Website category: sports
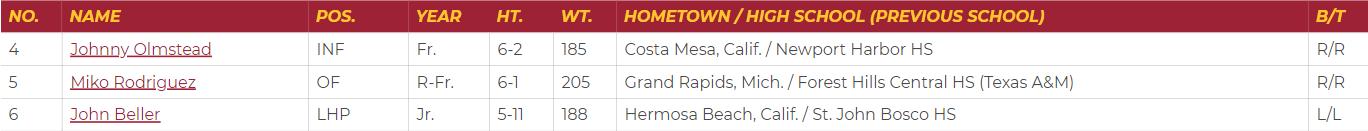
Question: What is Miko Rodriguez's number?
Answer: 5

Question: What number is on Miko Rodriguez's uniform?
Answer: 5

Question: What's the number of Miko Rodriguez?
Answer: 5

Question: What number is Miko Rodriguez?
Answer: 5

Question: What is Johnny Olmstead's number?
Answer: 4

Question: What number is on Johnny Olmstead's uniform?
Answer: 4

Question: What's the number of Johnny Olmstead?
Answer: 4

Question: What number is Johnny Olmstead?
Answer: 4

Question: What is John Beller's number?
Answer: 6

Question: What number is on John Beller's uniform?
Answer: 6

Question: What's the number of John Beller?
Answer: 6

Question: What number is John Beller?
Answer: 6

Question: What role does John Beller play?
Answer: LHP

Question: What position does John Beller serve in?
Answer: LHP

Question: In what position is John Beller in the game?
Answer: LHP

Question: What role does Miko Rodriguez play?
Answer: OF

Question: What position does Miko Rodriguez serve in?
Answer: OF

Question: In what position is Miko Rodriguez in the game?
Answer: OF

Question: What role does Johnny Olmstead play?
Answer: INF

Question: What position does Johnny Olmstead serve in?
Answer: INF

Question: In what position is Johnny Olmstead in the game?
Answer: INF

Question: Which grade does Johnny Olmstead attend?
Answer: Fr.

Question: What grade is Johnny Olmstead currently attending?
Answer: Fr.

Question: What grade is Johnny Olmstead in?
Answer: Fr.

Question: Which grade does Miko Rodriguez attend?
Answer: R-Fr.

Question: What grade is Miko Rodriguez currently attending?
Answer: R-Fr.

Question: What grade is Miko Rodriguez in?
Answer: R-Fr.

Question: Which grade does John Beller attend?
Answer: Jr.

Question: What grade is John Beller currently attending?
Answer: Jr.

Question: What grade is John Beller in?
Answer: Jr.

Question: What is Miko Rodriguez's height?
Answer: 6-1

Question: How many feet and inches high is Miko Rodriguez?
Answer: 6-1

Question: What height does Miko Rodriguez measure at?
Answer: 6-1

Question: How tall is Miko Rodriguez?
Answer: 6-1

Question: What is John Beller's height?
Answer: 5-11

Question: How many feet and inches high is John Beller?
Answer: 5-11

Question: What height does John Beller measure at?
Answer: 5-11

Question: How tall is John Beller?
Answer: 5-11

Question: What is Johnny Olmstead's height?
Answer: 6-2

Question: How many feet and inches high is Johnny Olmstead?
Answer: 6-2

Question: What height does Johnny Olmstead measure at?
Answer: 6-2

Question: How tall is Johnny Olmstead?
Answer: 6-2

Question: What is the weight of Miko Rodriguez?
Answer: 205

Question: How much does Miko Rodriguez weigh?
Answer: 205

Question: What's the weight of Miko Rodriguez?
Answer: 205

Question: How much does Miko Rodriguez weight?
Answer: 205

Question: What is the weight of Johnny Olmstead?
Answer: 185

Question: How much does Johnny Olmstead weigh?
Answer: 185

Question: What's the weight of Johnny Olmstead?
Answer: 185

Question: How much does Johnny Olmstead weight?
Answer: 185

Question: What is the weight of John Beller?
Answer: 188

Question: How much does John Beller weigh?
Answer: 188

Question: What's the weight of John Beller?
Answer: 188

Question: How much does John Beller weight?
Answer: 188

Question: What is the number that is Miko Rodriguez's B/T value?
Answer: R/R

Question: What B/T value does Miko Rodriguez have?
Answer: R/R

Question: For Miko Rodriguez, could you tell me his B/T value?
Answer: R/R

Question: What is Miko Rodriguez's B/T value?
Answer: R/R

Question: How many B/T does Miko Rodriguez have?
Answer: R/R

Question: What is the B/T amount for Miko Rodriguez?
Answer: R/R

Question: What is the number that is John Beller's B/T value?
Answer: L/L

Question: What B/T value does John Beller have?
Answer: L/L

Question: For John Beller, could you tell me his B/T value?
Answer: L/L

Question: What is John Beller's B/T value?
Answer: L/L